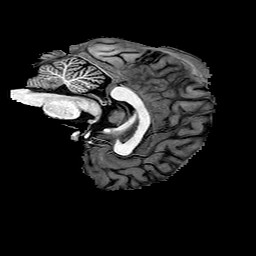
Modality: T1w
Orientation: sagittal
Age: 26
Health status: healthy
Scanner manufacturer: philips
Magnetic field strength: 3 T
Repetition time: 0.0078 s
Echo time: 0.003589 s